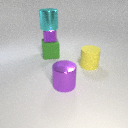
small purple metal cube above large green rubber cube